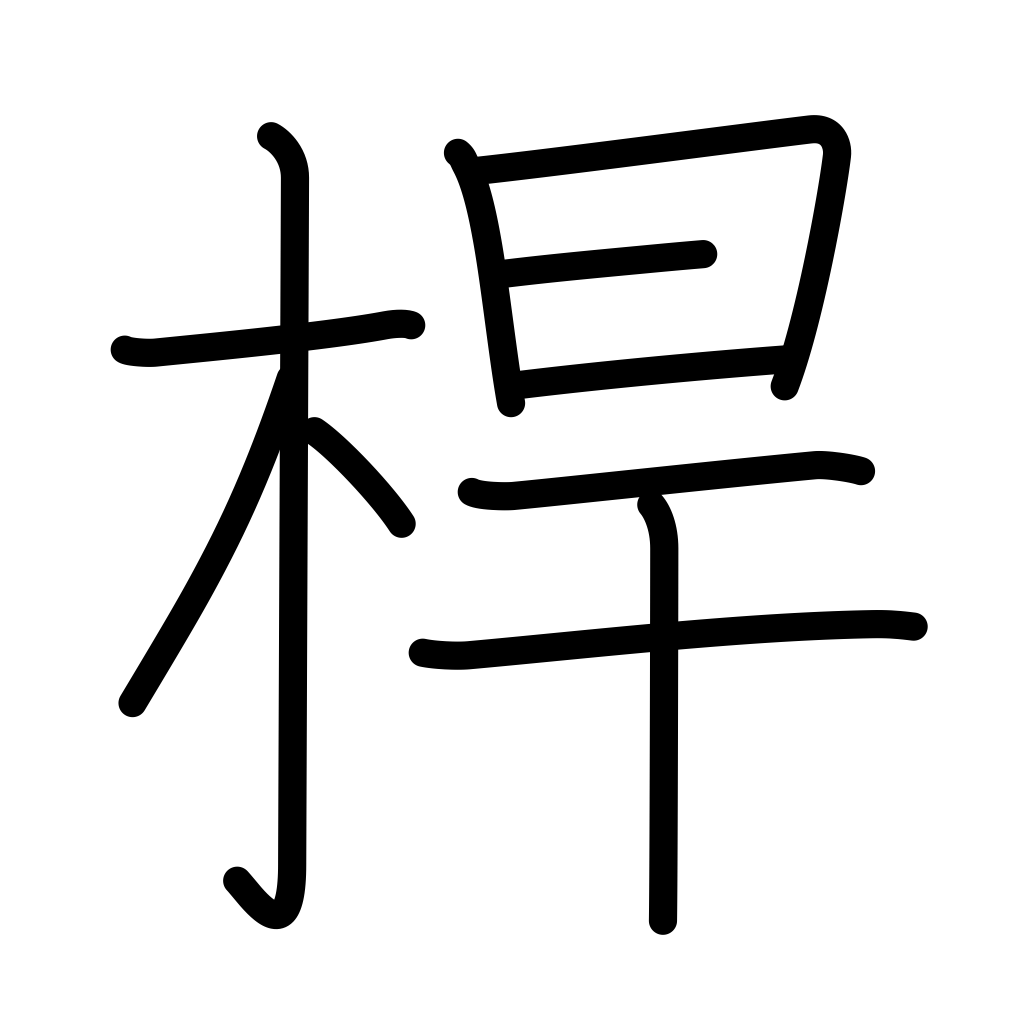
Meaning: shield, pole